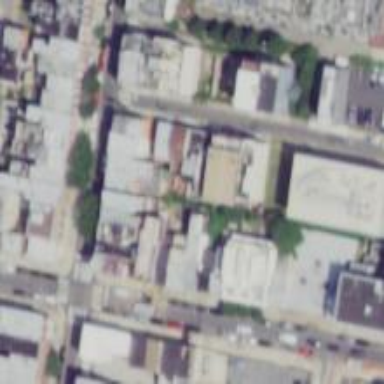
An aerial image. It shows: Alley classified as service road.